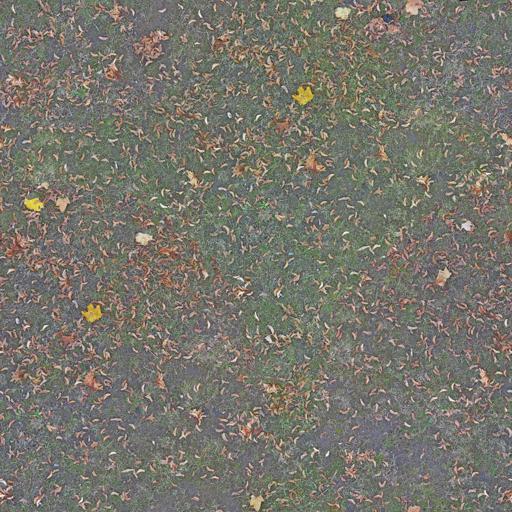
Tags: dirt dirty forest grass ground leaf leaves